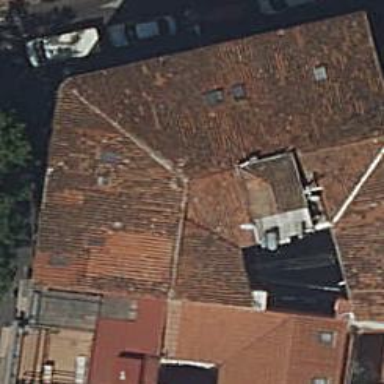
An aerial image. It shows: Building with brown roof.